Field crop: maize
Growth stage: 2
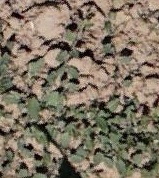
Species: convolvulus